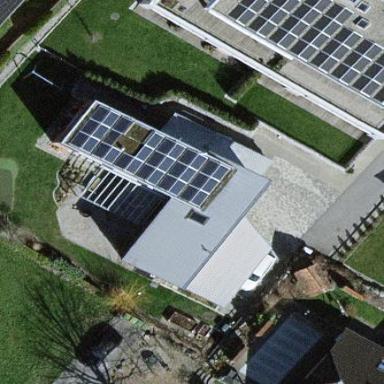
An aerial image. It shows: Building with flat roof.